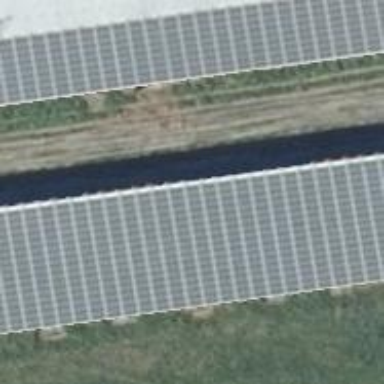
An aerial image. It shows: Small solar photovoltaic panel generator at farm auxiliary building.